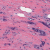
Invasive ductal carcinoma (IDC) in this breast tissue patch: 1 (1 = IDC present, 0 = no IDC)